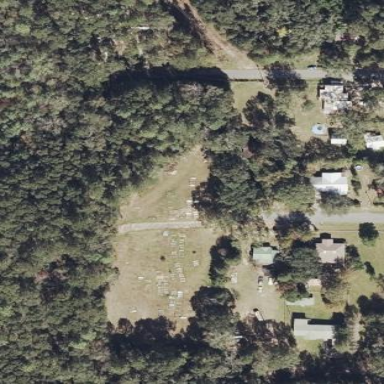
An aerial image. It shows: Cemetery.